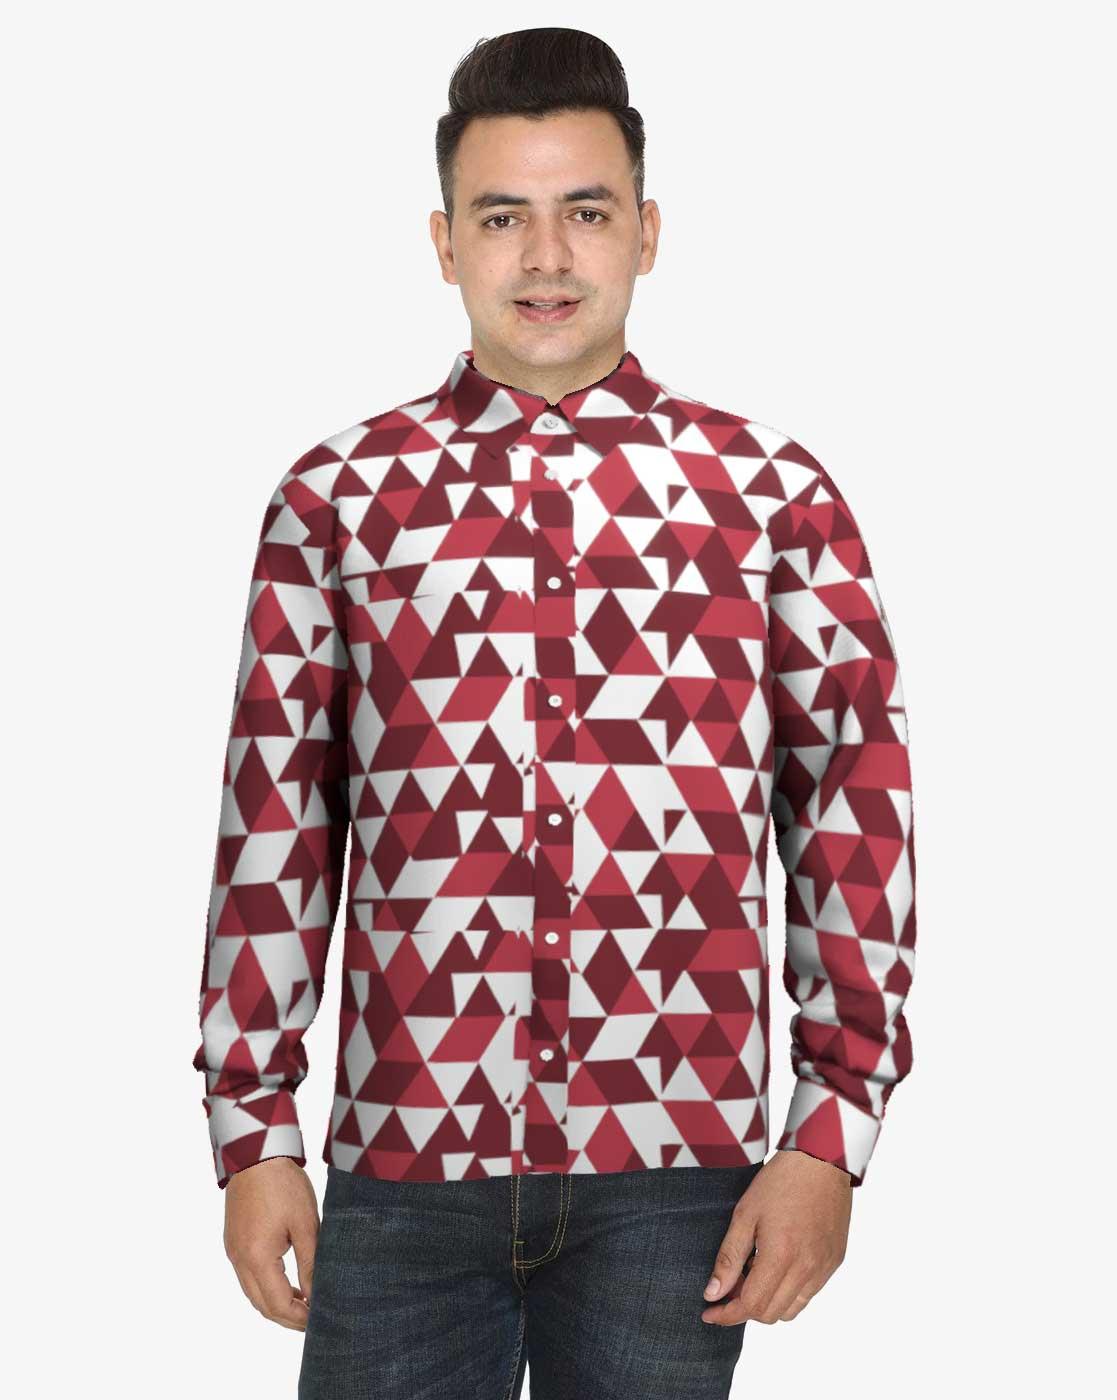
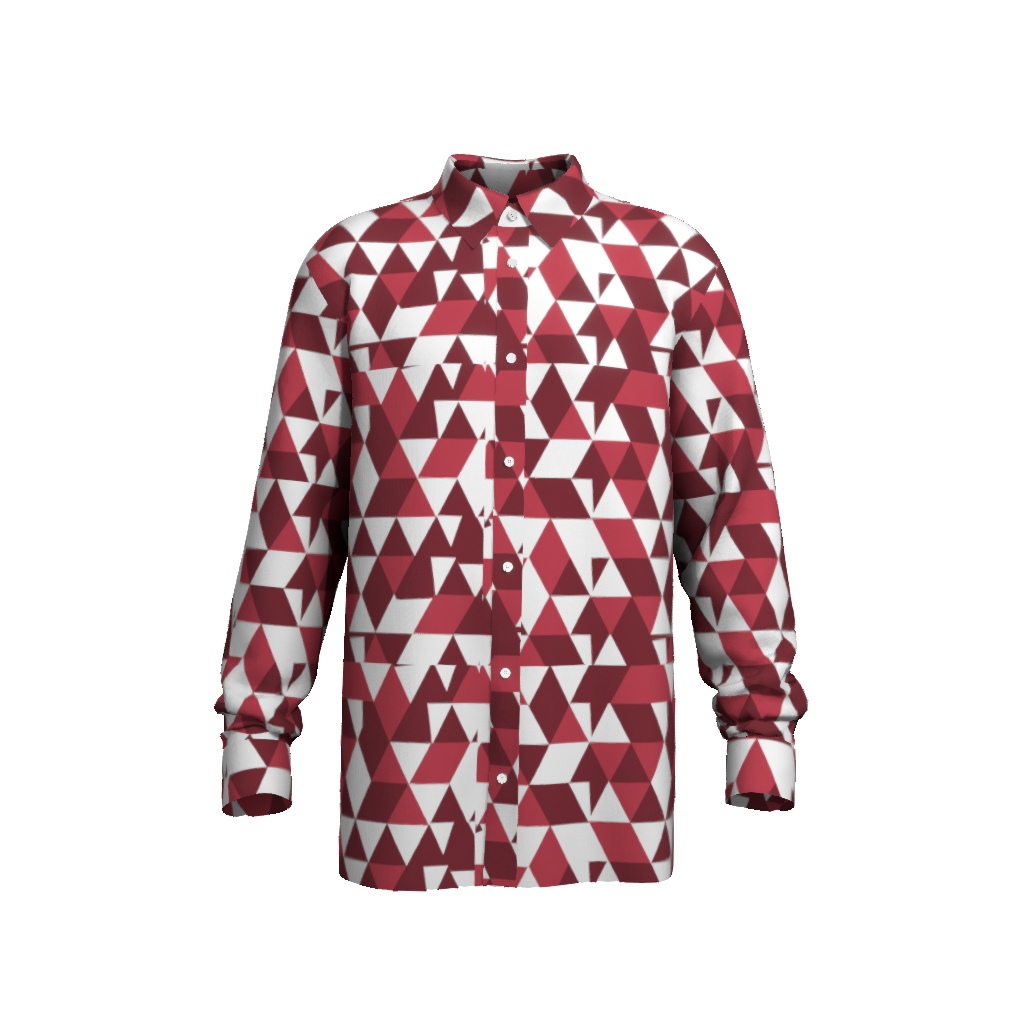
Clothing description: red white triangle button up tee